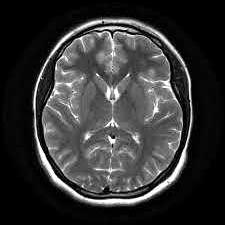
Label: notumor